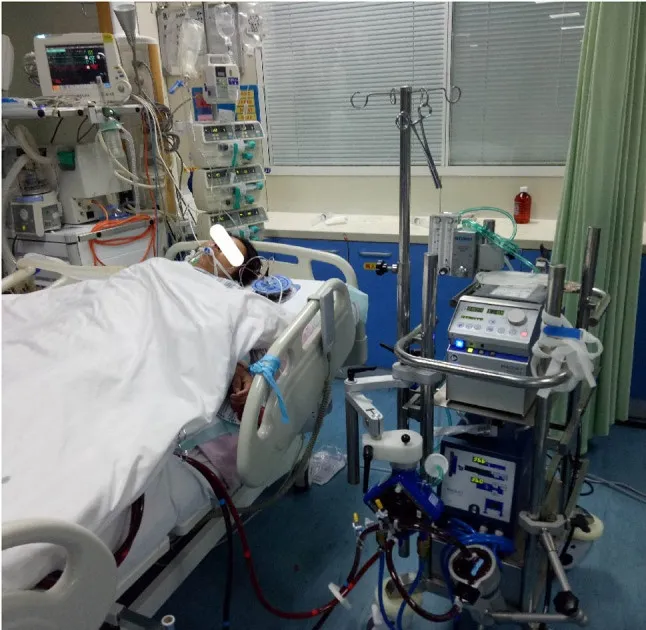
Patient with PCC treatment by VA ECMO.
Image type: radiology (ct)